Question:
As I login via this user to my own application, after I've login, how do I get the custom column data of this user? For example, I want to get the IntakeCode from this user and show it in text field, how to I do that?
I've try this code, but it doesn't work, it says that
> 'AnyObject' is not convertible to 'String'; did you mean to use 'as!'
to force downcast?
'''
var displayIntake:NSString = PFUser.currentUser()!.objectForKey("IntakeCode")
txtIntake.text = displayIntake as String
'''
Hope that someone can help with it, I just want that IntakeCode from this user show in the textfield.
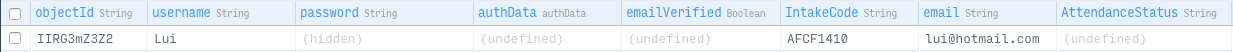
Answer: You can get any custom column using 'yourpfobject["yourcolumn"]'..
In your case:
'''
if let displayIntake = PFUser.currentUser()!["IntakeCode"] as? String {
txtIntake.text = displayIntake
}
'''